Field crop: maize
Growth stage: 2
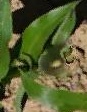
Species: maize